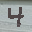
Label: 4